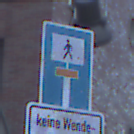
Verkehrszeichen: SackgasseFussgaengerDurchlaessig
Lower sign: HinweisGeaenderteVorfahrtVerkehrsfuehrungVerkehrsregelung3
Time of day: SunriseSunset
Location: Outdoor (Urban)
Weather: Clear
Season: NotSpecified
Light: Natural